Question: I am searching for a way to overlay an image on an existing image.
e.g:

I have found a great example over here: <URL>
but I have problems with these.
of all, I don't want the dimensions to be equal to each other. e.g (215*215 on 215*215). This is because my users would have the ability to choose where they want to put their image. (Top, left, bottom, top-right) so 8 directions.
The problem is that in that example, only 2 images are allowed to overlay. My users (again) will have the ability to put multiple images on top of it.
I have a little knowledge of Javascript and PHP, so it would be great if you guys (and girls) could help me out.
Sincerely,
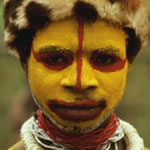
Answer: You can do this using <URL>.
Here is a very simple example how to merge images:
'''
<?php
header('Content-Type: image/jpeg');
$bg = imagecreatefromjpeg('background.jpg');
$img = imagecreatefromjpeg('image.jpg');
imagecopymerge($bg, $img, 0, 0, 0, 0, imagesx($bg), imagesy($bg), 75);
imagejpeg($bg, null, 100);
?>
'''